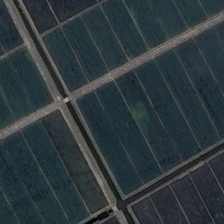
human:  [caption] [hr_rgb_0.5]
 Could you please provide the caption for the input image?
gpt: many pieces of green farmlands are orderly together .

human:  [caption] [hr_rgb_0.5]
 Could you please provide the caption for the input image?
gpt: many pieces of green farmlands are orderly together .

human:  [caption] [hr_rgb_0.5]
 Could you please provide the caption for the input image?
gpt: many pieces of green farmlands are orderly together .

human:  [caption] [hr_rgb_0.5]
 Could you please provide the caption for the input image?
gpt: many pieces of green farmlands are orderly together .

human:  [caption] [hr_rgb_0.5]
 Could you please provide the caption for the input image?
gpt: many pieces of green farmlands are orderly together .